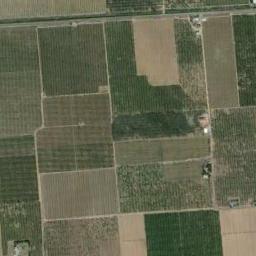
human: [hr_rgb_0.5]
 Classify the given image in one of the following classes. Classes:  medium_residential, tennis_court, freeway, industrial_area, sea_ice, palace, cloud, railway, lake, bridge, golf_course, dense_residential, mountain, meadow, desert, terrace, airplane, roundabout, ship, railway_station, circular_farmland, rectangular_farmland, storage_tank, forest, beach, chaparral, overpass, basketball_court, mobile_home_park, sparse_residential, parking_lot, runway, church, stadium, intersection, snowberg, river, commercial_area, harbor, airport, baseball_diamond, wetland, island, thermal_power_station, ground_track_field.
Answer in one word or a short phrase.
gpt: rectangular_farmland